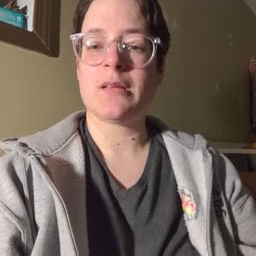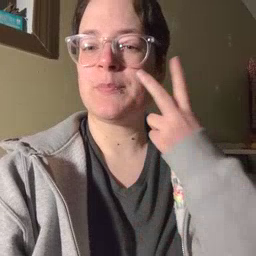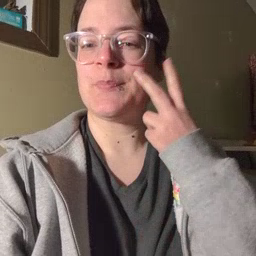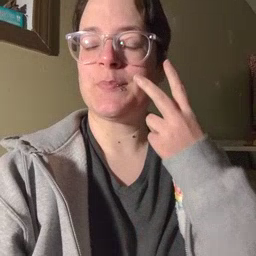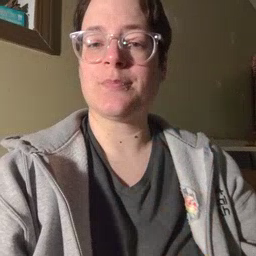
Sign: see